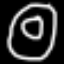
Label: donut